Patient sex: M
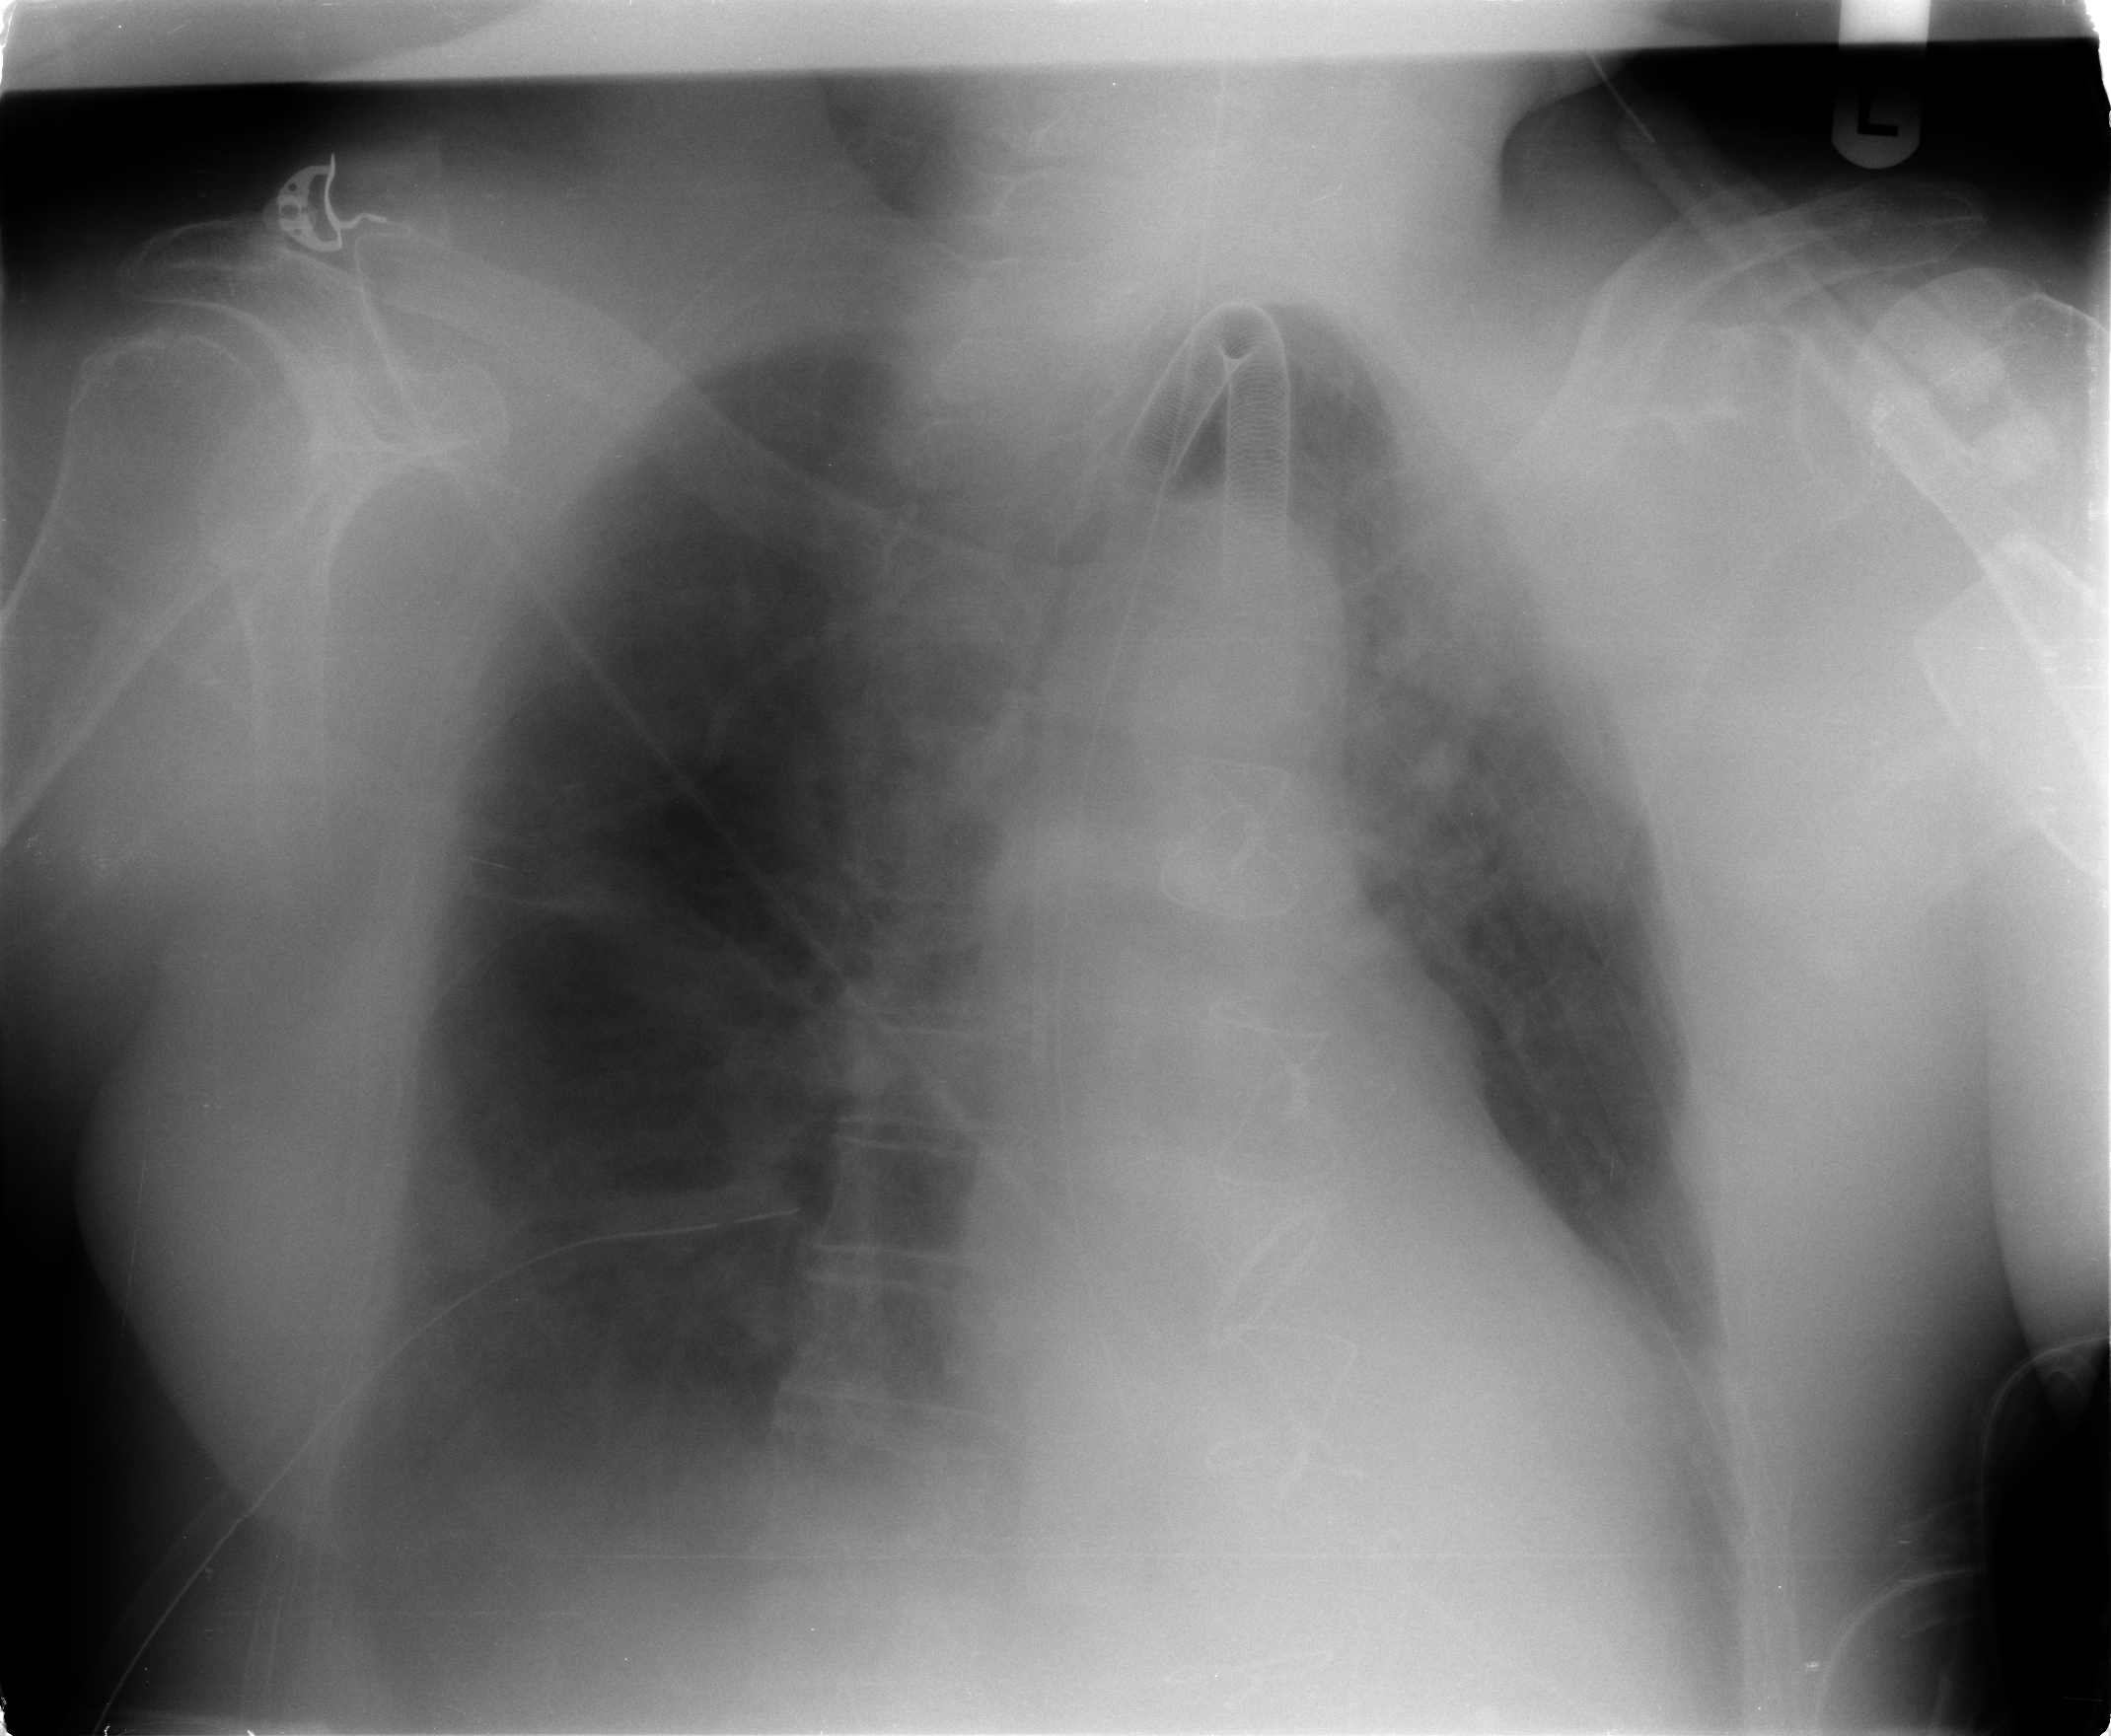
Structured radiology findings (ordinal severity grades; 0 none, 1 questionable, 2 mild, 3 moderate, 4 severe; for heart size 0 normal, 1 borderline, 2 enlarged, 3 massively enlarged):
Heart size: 0
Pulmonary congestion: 3
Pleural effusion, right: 3
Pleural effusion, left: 2
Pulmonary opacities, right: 2
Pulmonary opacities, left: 2
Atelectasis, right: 3
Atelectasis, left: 3